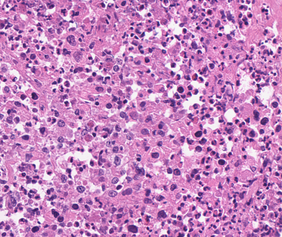
Tumor epithelial tissue: yes
Tumor-associated stroma tissue: no
Normal tissue: no